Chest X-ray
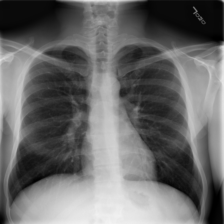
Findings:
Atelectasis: negative
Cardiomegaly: negative
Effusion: negative
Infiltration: negative
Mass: negative
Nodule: negative
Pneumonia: negative
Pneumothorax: negative
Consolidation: negative
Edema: negative
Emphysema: negative
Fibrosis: negative
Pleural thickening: negative
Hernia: negative